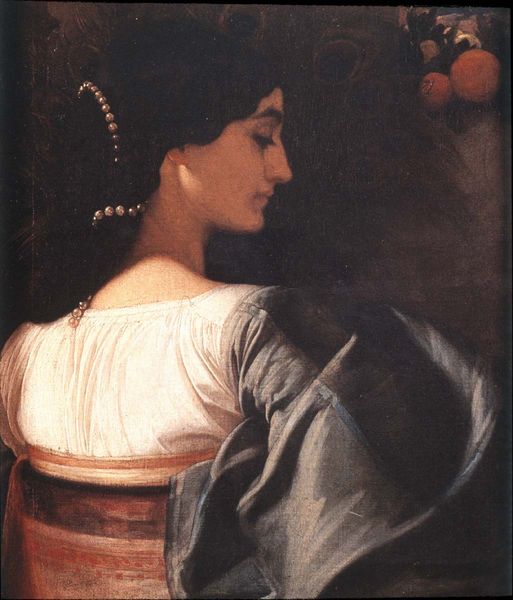
Titel: Nanna Pavonia
Künstler: Lord Frederic Leighton
Institution: Windsor Castle, Collection of her Majesty
Schlagwörter: baum, dunkel, schatten, weiß, braun, frau, haar, hell, kleid, licht, mund, nase, profil, rücken, schwarz, dame, rot, schal, tuch, hemd, augen, bluse, hals, portrait, baumstamm, stamm, auge, kinn, lippen, perle, perlen, seide, früchte, orangen, rückenansicht, wangen, mieder, nacken, blue, chair, red, white, black, dark, dress, face, gray, hair, jugendstil, nose, painting, woman, zopf, gown, brown, augenbraue, perlenkette, wimpern, loch, zitrusfrucht, löcher, braue, geschlossene augen, profile, astloch, fruit, skin, feuerbach, ear, orange, eyes, light, side, purple, shadow, fabric, mouth, silk, necklace, zitrusfrüchte, bracelet, neck, shoulder, beauty, back, eye, earring, astlöcher, lips, pearl, pearls, shadows, black hair, früche, tan, bum, fruch, weisse bluse, eyelashes, brunette, behind, beads, turned, lashes, rove, lcoh, shadowns, dark-haired, woman'beads, löchte, nana resi